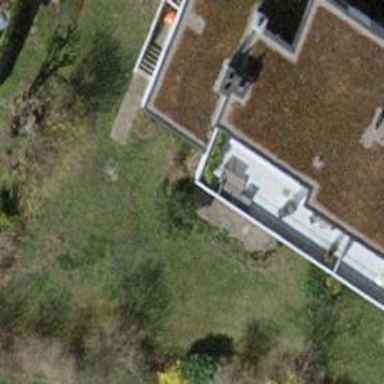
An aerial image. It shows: Building with flat roof.